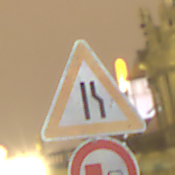
Verkehrszeichen: EinseitigVerengteFahrbahnRechts
Zusatzzeichen unten: UeberholverbotKraftfahrzeuge
Umgebung: Outdoor, Urban
Tageszeit: Night
Wetter: Overcast
Licht: Artificial
Jahreszeit: NotSpecified
Kontrast: HighContrast